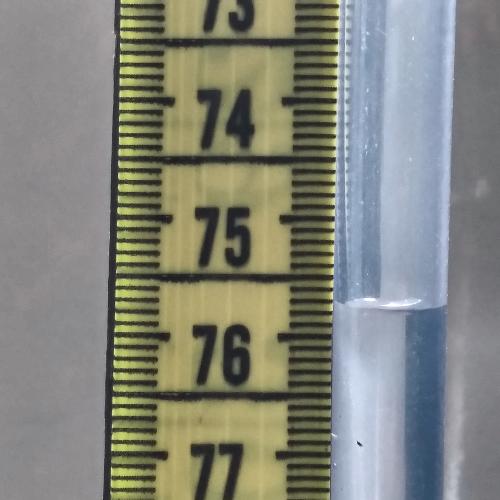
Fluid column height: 75.7 cm